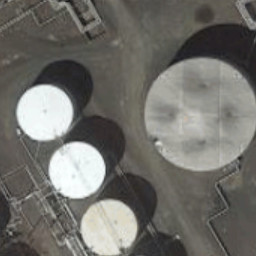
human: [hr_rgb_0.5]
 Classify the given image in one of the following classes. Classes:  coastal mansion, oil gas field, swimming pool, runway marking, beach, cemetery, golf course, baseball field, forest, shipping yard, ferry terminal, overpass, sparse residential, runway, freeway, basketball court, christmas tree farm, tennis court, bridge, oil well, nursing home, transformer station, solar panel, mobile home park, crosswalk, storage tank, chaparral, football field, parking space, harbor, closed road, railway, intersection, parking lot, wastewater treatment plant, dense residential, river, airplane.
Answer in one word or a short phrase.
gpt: storage tank